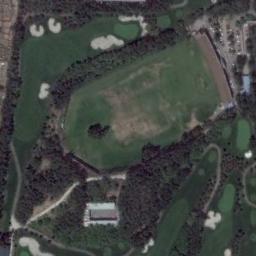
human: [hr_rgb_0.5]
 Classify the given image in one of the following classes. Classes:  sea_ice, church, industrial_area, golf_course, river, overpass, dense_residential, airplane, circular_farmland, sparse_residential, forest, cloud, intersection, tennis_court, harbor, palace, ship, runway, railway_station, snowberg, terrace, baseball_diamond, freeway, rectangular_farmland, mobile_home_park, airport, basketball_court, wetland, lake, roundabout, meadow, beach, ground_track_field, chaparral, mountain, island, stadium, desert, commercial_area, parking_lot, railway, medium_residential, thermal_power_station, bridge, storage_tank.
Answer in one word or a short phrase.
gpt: golf_course